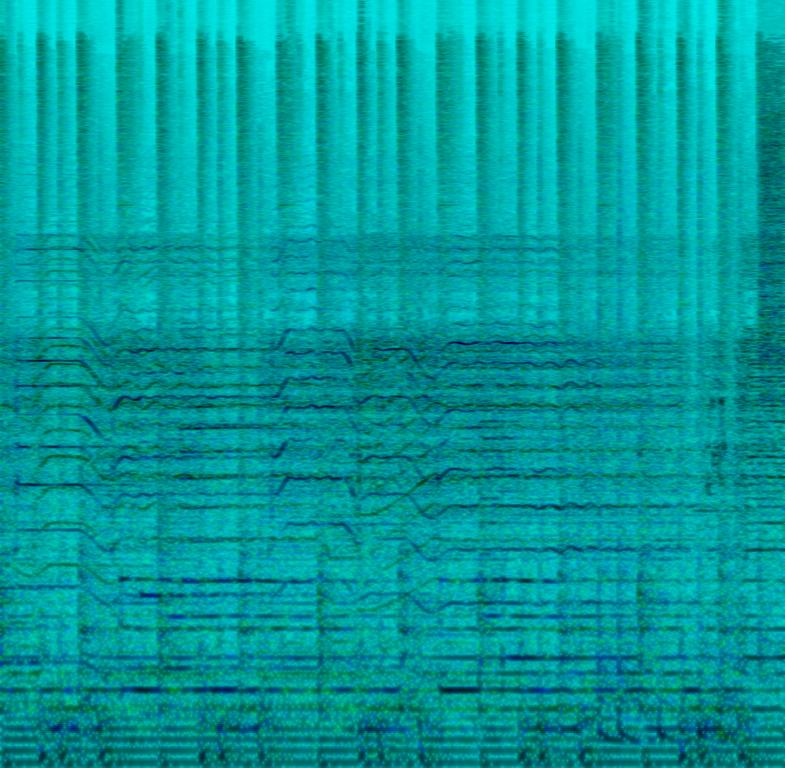
The song is an instrumental. The tempo is medium with a strong rock drumming rhythm, groovy bass slime, electric guitars playing lead and guitar harmony. The song is exciting, youthful and emotional. The song is a classic  rock instrumental.